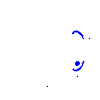
Particle: pion